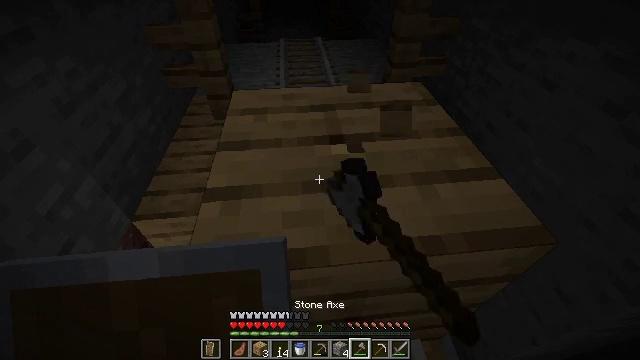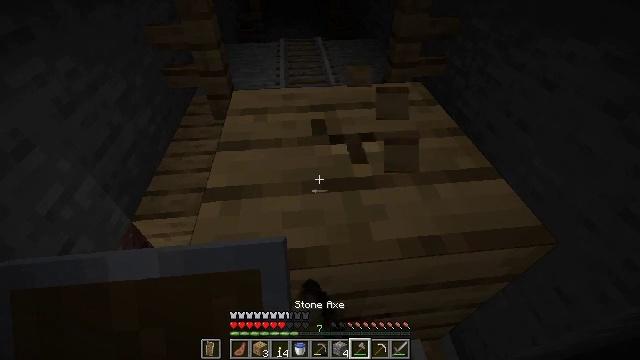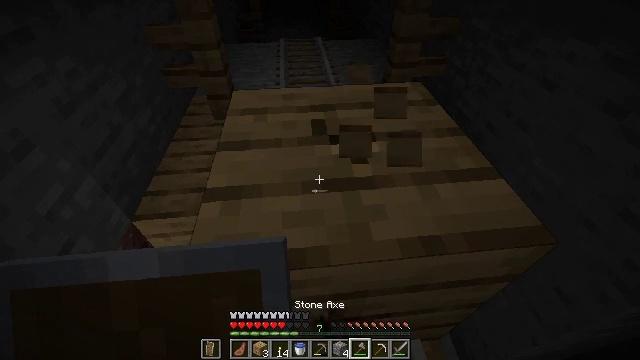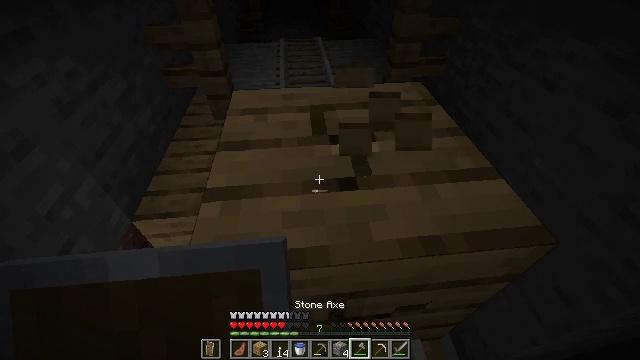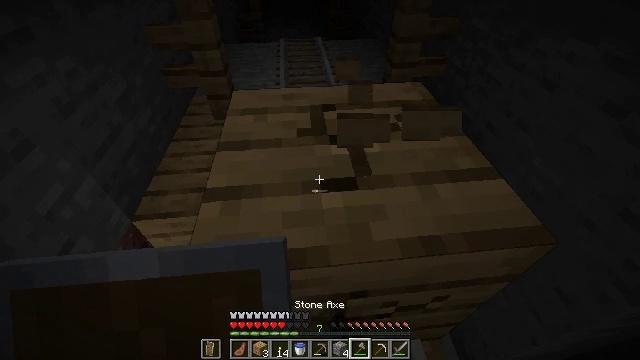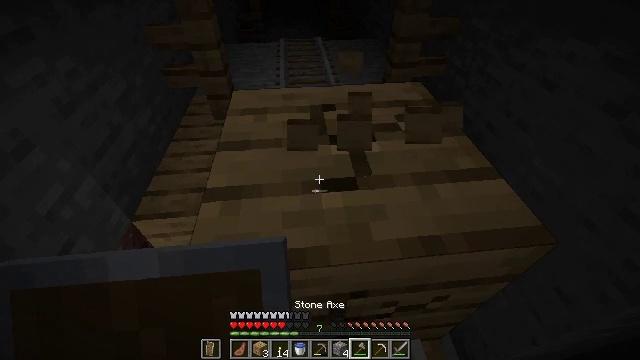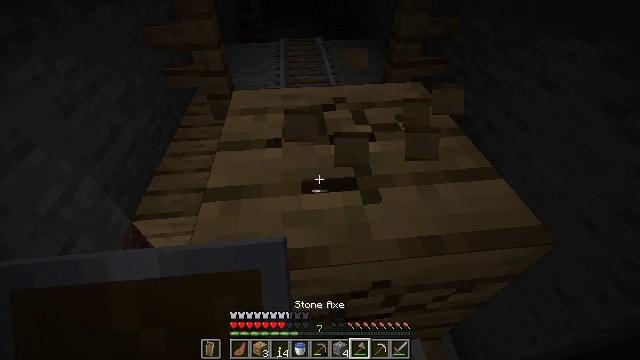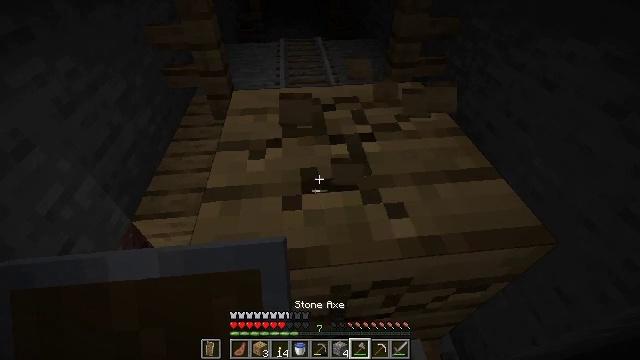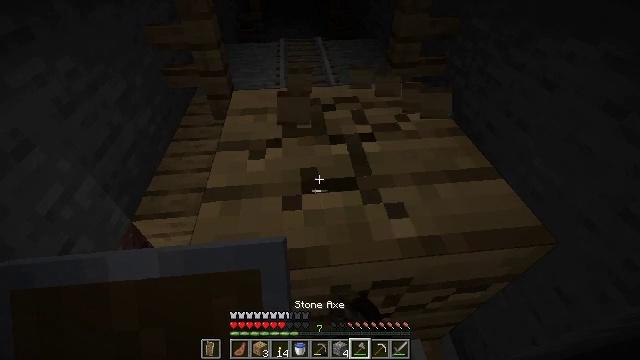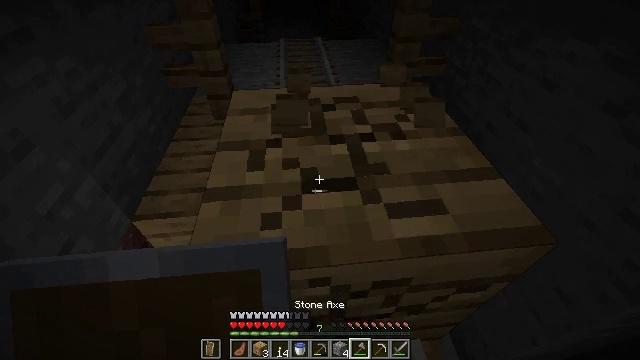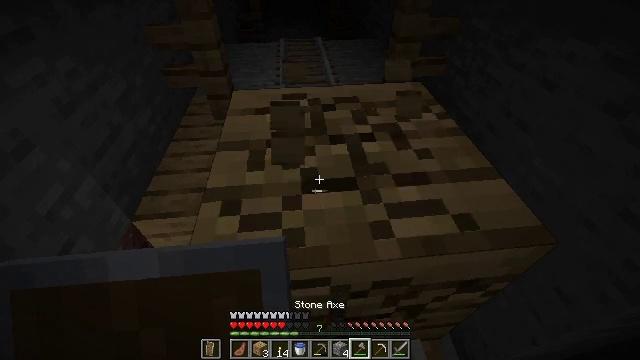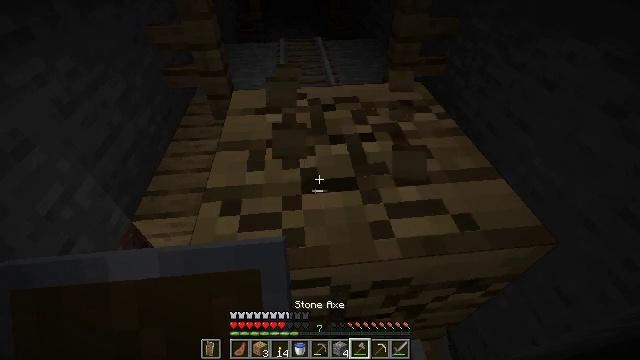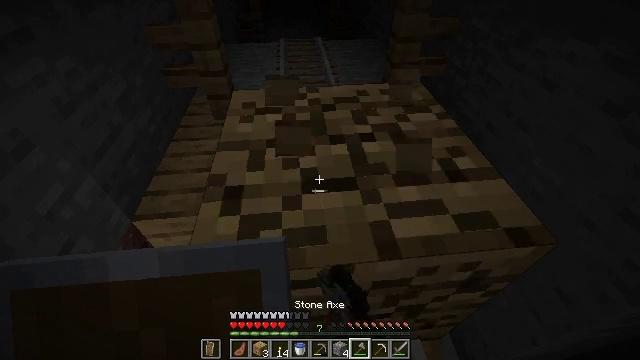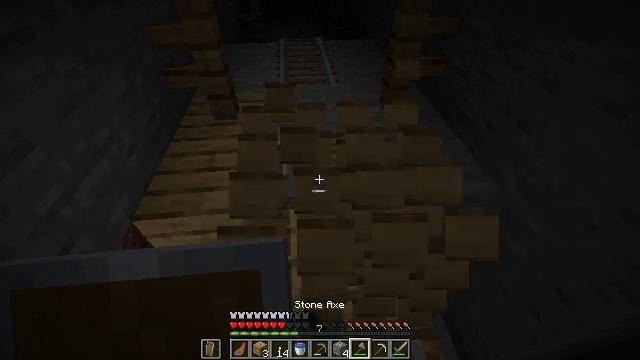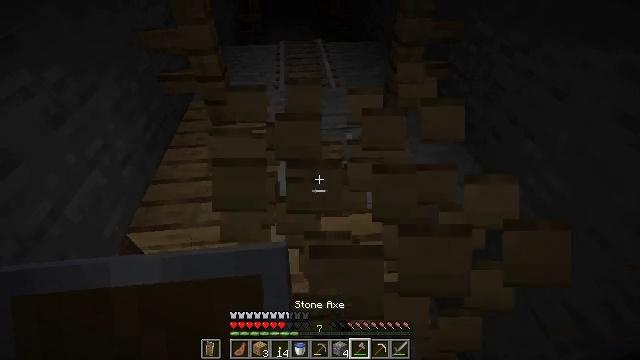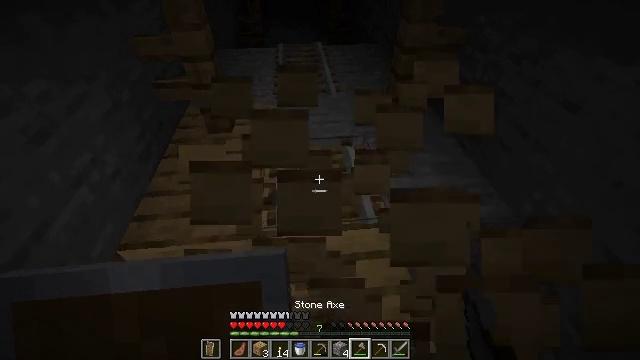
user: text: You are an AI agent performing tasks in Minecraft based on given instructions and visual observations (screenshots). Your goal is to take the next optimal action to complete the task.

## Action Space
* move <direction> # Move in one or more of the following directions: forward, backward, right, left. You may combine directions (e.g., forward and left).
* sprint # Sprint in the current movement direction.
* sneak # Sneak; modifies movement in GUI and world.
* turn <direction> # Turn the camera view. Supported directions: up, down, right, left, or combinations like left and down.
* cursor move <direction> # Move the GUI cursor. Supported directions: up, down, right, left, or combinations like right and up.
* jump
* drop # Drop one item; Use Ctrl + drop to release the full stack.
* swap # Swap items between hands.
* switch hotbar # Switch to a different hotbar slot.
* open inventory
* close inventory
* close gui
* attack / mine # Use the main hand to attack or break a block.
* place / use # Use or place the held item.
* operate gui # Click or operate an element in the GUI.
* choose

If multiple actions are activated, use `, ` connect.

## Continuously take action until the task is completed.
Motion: motion action
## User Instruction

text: Attack the oak planks to recycle it.
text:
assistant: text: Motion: attack / mine
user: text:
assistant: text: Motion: attack / mine
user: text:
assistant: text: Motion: attack / mine
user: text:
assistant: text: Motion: attack / mine
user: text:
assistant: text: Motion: attack / mine
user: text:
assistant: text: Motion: attack / mine
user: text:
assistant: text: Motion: attack / mine
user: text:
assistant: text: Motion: attack / mine
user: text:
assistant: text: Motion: attack / mine
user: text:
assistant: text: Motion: attack / mine
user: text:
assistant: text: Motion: attack / mine
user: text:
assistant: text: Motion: attack / mine
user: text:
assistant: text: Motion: attack / mine
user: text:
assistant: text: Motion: move forward, attack / mine
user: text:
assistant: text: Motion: move forward, attack / mine
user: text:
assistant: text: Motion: move forward, attack / mine
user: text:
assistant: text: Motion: move forward
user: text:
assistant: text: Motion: move forward
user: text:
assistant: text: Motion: no_op